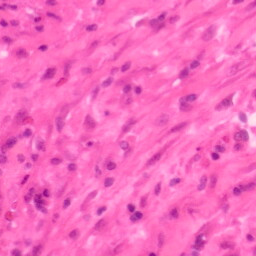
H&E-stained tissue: Colon